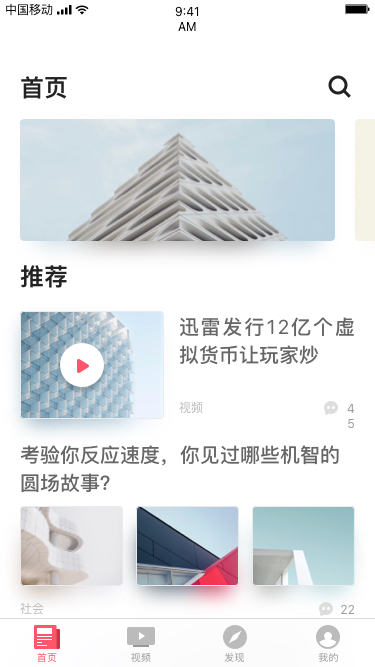
Text in this UI design:
首页
推荐
迅雷发行12亿个虚拟货币让玩家炒
视频
45
考验你反应速度，你见过哪些机智的圆场故事？
221
社会
百度上线百度金矿，个人电脑也可以挖金矿